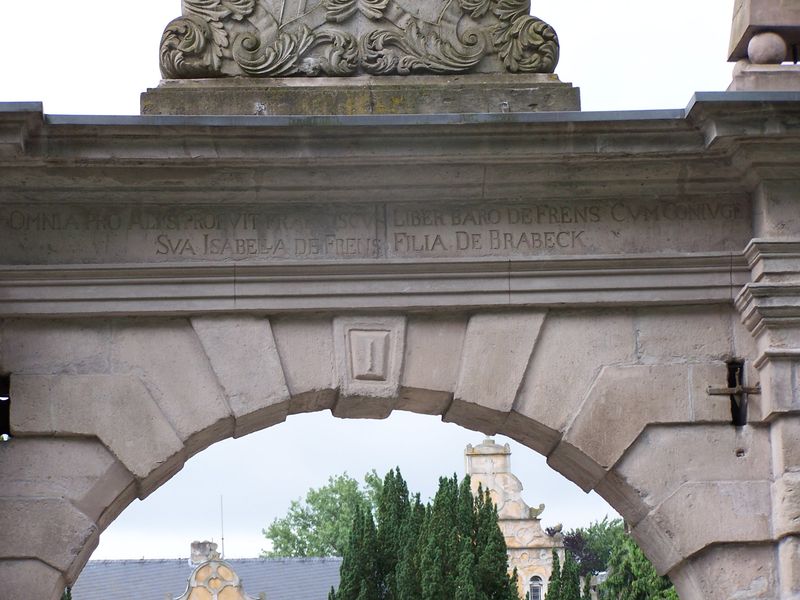
Titel: Schloss Frens in Bergheim (Herrenhaus im 14./15. Jh. errichtet, Bauveränderungen im 18. Jh unter Graf Beissel von Gymnich)
Standort: Bergheim, Quadrath-Ichendorf (EU - D - NRW)
Schlagwörter: himmel, weiß, bäume, grün, blumen, marmor, ornament, stein, holland, niederlande, natur, ranken, relief, bogen, italien, inschrift, dekor, floral, ornamente, tor, foto, torbogen, kugel, rom, wappen, triumph, arabesken, klassisch, triumphbogen, latein, lateinisch, wappwn, zbrabeck, brabeck